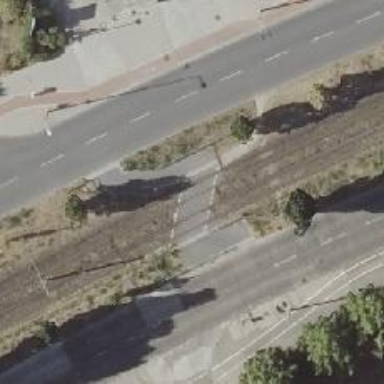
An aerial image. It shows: Tram crossing on the railway.